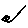
Label: fish